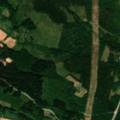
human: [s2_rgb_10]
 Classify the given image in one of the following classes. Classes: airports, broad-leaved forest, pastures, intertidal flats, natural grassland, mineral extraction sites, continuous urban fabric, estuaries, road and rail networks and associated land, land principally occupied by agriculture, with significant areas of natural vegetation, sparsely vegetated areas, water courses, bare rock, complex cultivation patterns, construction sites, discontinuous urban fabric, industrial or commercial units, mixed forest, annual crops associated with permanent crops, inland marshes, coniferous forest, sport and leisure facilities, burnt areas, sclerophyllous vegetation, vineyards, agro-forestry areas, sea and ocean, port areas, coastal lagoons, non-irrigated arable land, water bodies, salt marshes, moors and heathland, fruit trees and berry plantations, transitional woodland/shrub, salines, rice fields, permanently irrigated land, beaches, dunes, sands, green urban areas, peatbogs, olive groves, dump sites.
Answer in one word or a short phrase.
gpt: land principally occupied by agriculture, with significant areas of natural vegetation, coniferous forest, mixed forest, transitional woodland/shrub